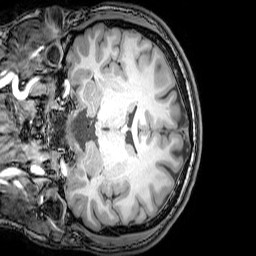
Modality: T1w
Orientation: coronal
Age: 25
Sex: male
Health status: healthy
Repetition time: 0.081 s
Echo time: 0.037 s